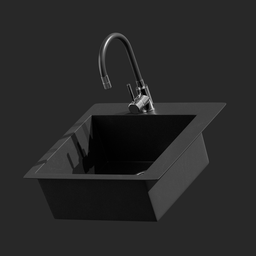
Label: appliances